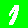
Digit: 1